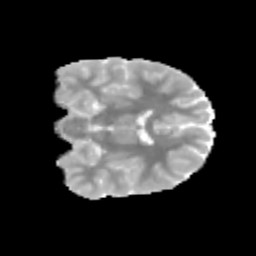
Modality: MD
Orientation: coronal
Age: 11
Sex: male
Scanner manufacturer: siemens
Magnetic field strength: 3 T
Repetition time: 3.8 s
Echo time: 0.07 s